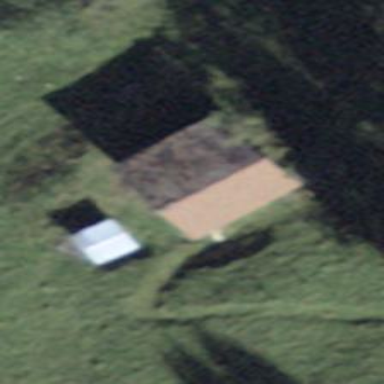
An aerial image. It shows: Rural barn.